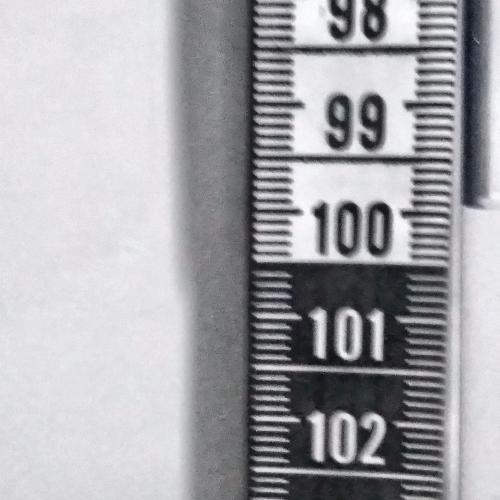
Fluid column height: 99.9 cm